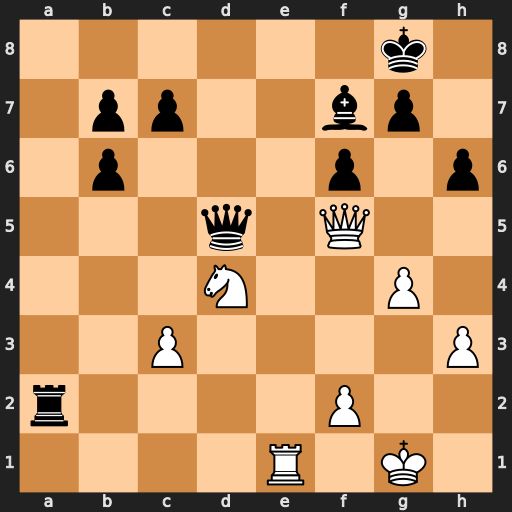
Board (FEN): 6k1/1pp2bp1/1p3p1p/3q1Q2/3N2P1/2P4P/r4P2/4R1K1
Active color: w
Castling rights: -
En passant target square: -
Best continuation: Re8+ Bxe8 Qxd5+